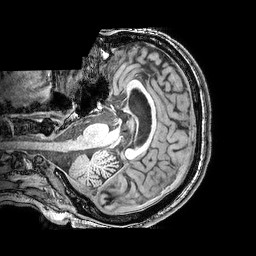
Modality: T1w
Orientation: axial
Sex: male
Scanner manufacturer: philips
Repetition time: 0.008174 s
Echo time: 0.00376 s